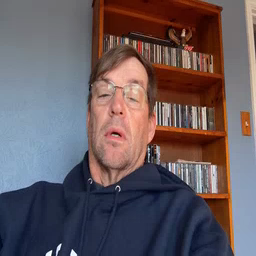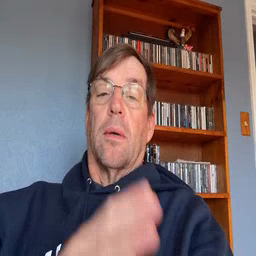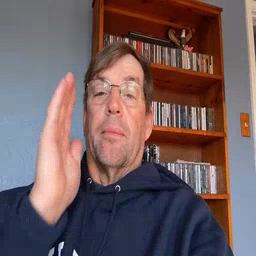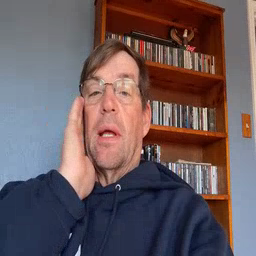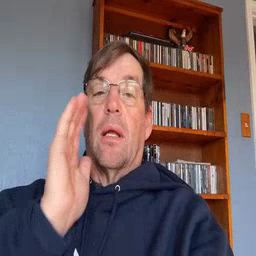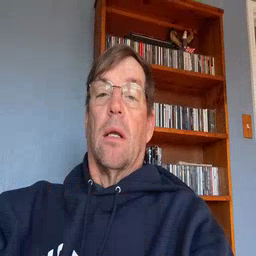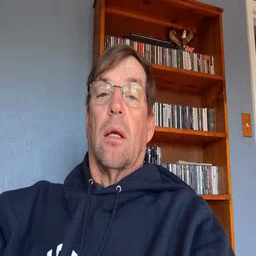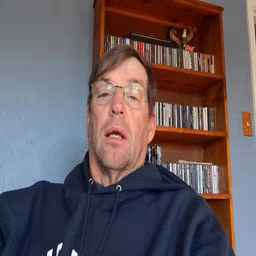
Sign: bed